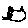
Label: cat